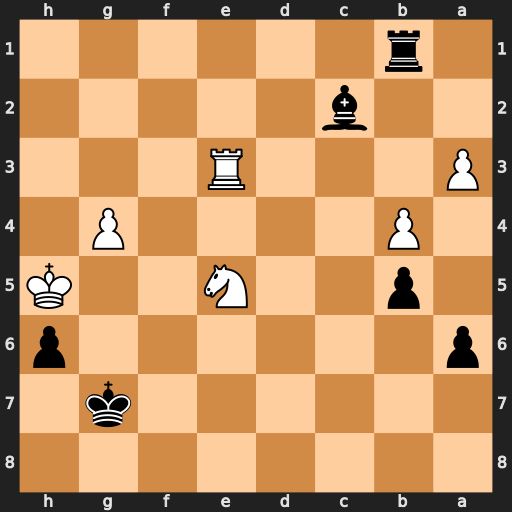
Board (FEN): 8/6k1/p6p/1p2N2K/1P4P1/P3R3/2b5/1r6
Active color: b
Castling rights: -
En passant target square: -
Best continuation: Rh1+ Rh3 Rxh3#